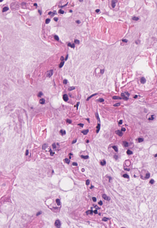
Tumor epithelial tissue: no
Tumor-associated stroma tissue: no
Normal tissue: yes